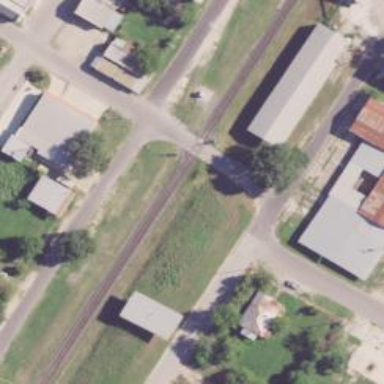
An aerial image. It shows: Railway track.